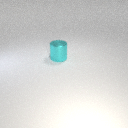
large cyan metal cylinder